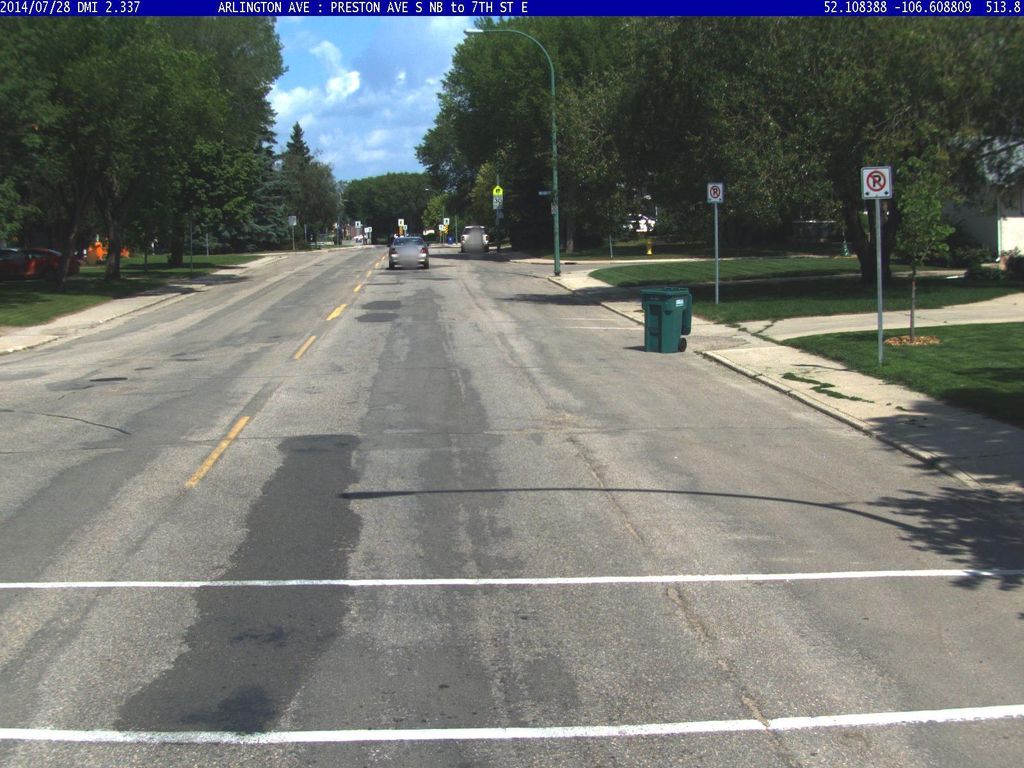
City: saskatoon